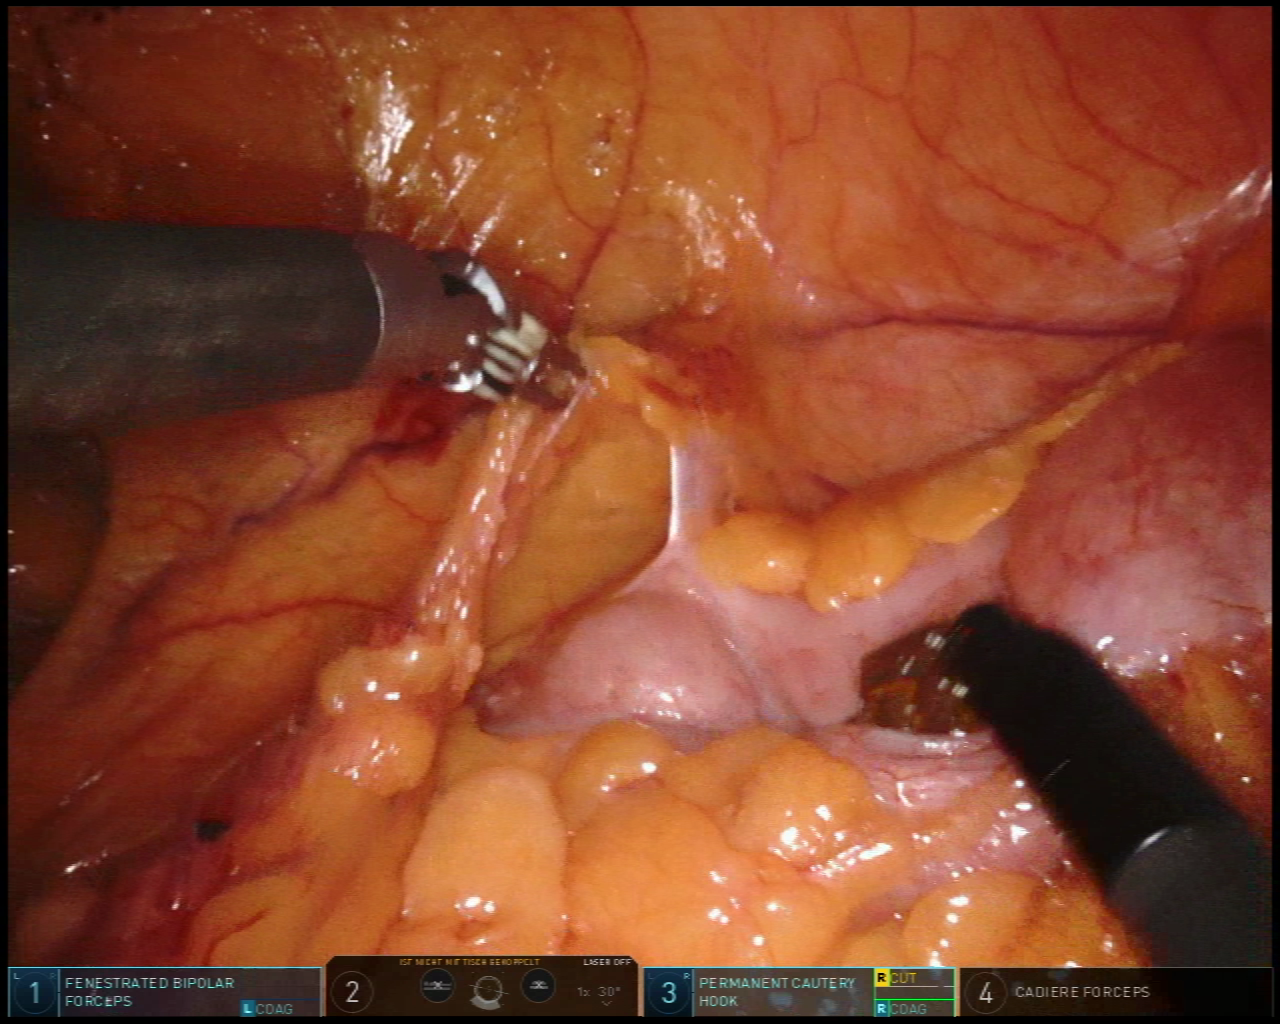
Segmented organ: colon
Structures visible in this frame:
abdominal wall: yes
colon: yes
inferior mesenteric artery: no
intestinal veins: no
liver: no
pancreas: no
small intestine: no
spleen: no
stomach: no
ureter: no
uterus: no
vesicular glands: no